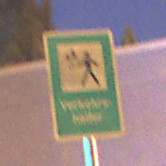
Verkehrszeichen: Verkehrshelfer
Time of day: Night
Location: Outdoor (Urban)
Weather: PartlyCloudy
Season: NotSpecified
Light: Artificial